Interaction volume radius: 10 \u00c5
Interaction volume height: 25 \u00c5
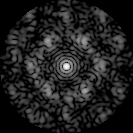
Disorder parameter: 0.6829